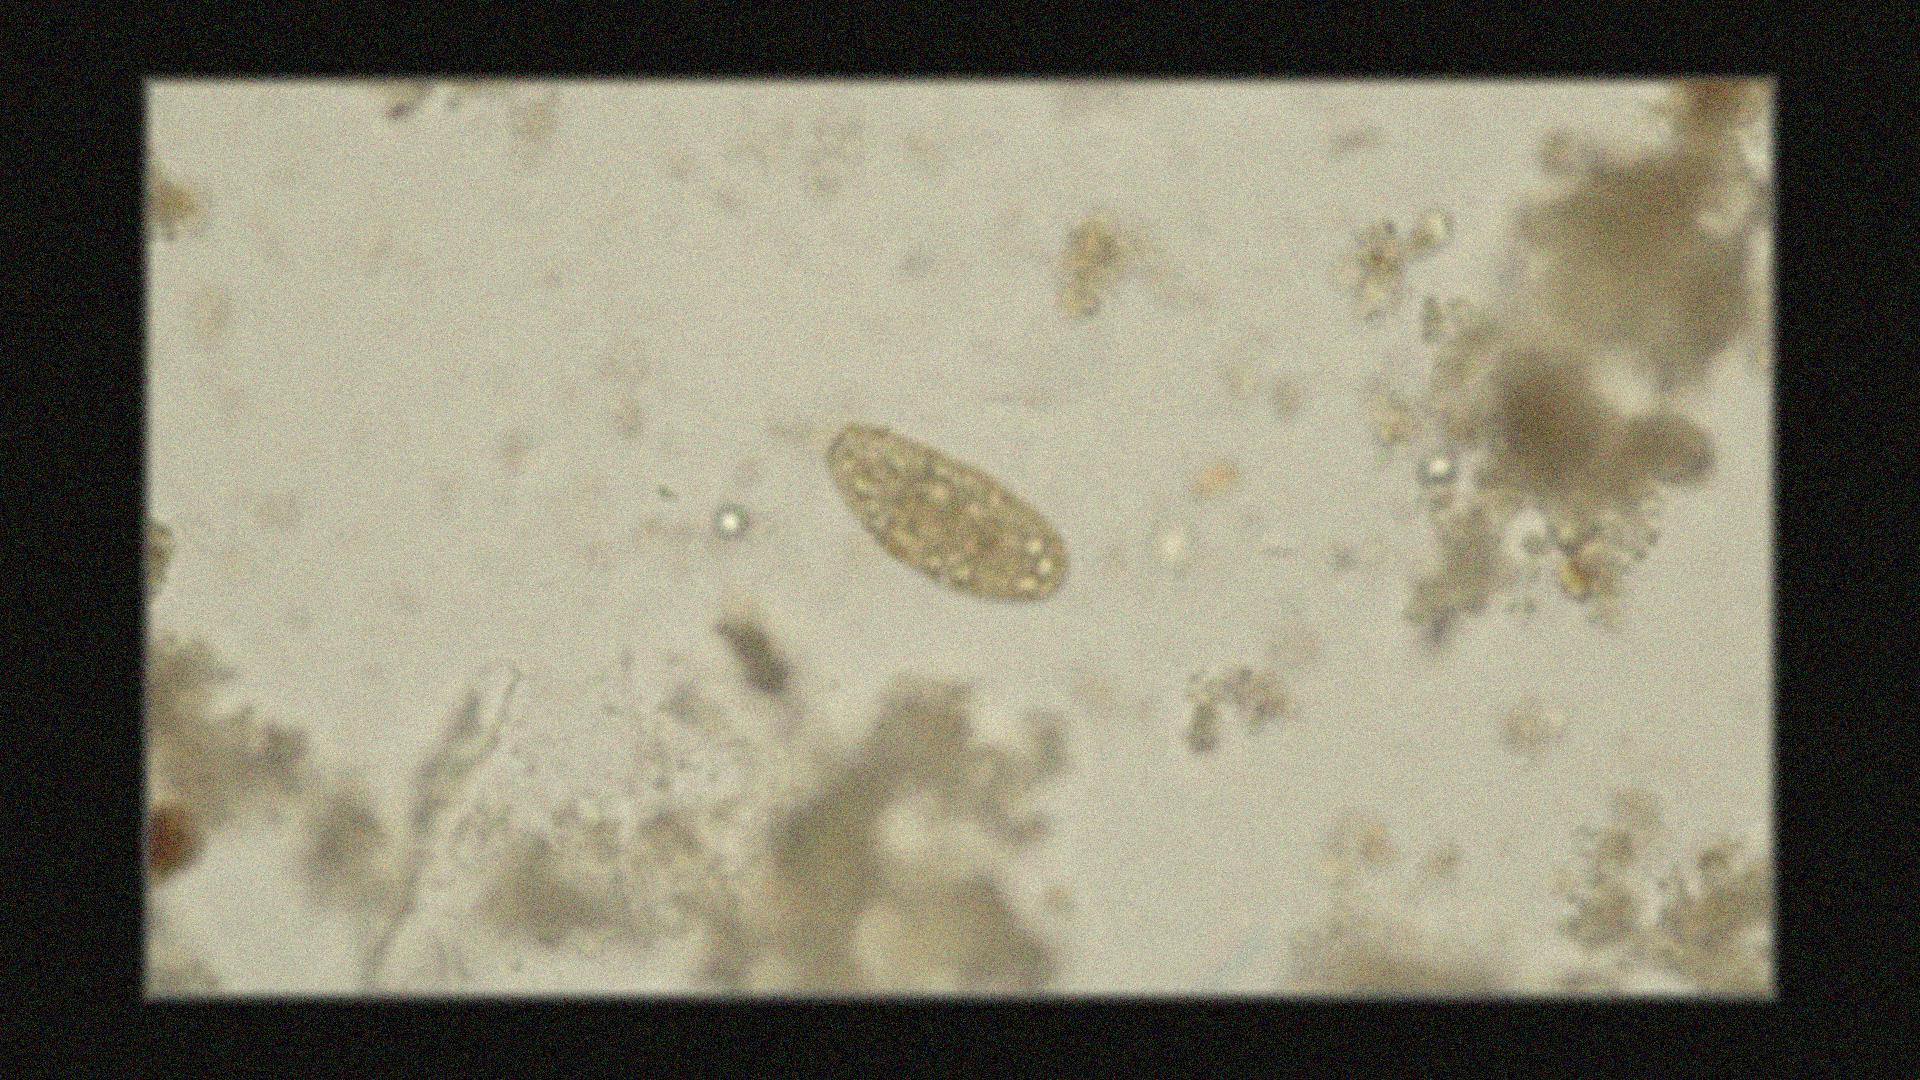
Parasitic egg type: Ascaris lumbricoides